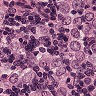
Metastatic tissue present: yes